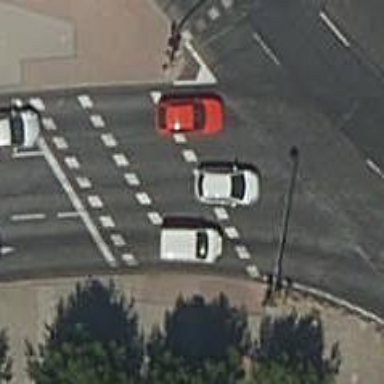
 there are traffic signals and zebra crossing."